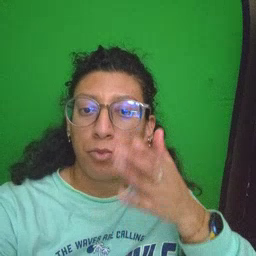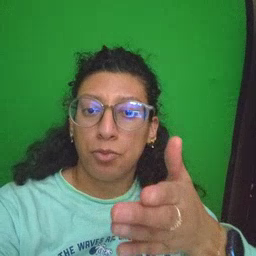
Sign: boat